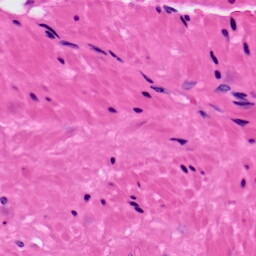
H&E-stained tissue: Prostate